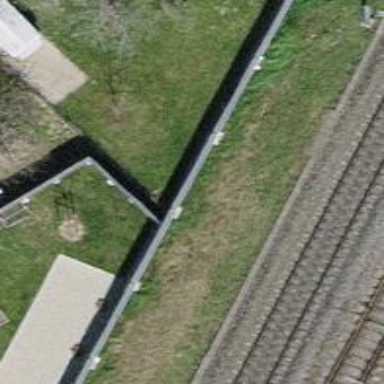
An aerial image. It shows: Noise barrier wall.